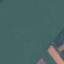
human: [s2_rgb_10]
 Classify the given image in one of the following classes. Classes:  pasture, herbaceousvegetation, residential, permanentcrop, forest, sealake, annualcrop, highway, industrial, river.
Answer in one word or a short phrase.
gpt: AnnualCrop